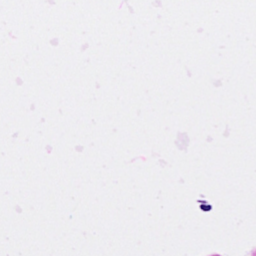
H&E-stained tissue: Breast